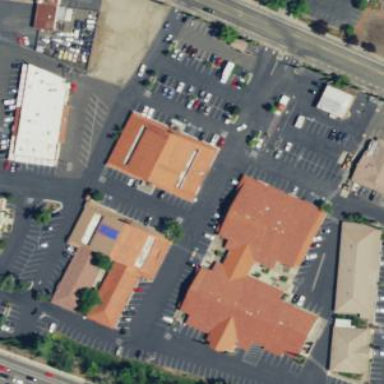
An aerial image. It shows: Retail area.